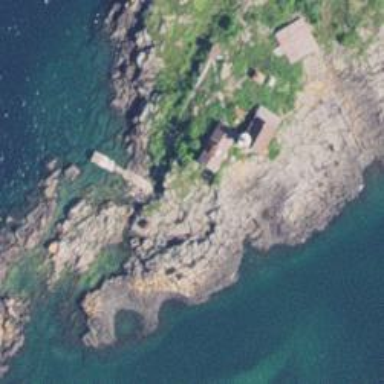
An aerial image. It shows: Lighthouse.